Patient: sex M, age 60
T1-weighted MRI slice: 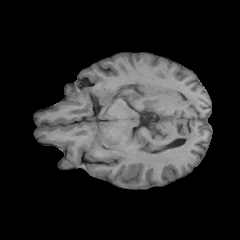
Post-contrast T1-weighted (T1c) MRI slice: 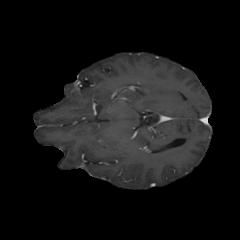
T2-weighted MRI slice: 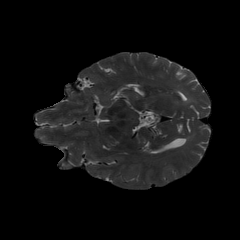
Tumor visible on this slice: no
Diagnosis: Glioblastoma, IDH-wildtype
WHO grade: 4